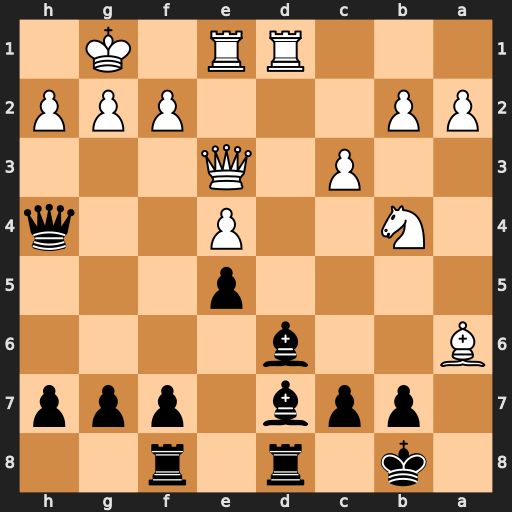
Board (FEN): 1k1r1r2/1ppb1ppp/B2b4/4p3/1N2P2q/2P1Q3/PP3PPP/3RR1K1
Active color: b
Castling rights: -
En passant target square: -
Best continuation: Bxb4 cxb4 bxa6